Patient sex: M
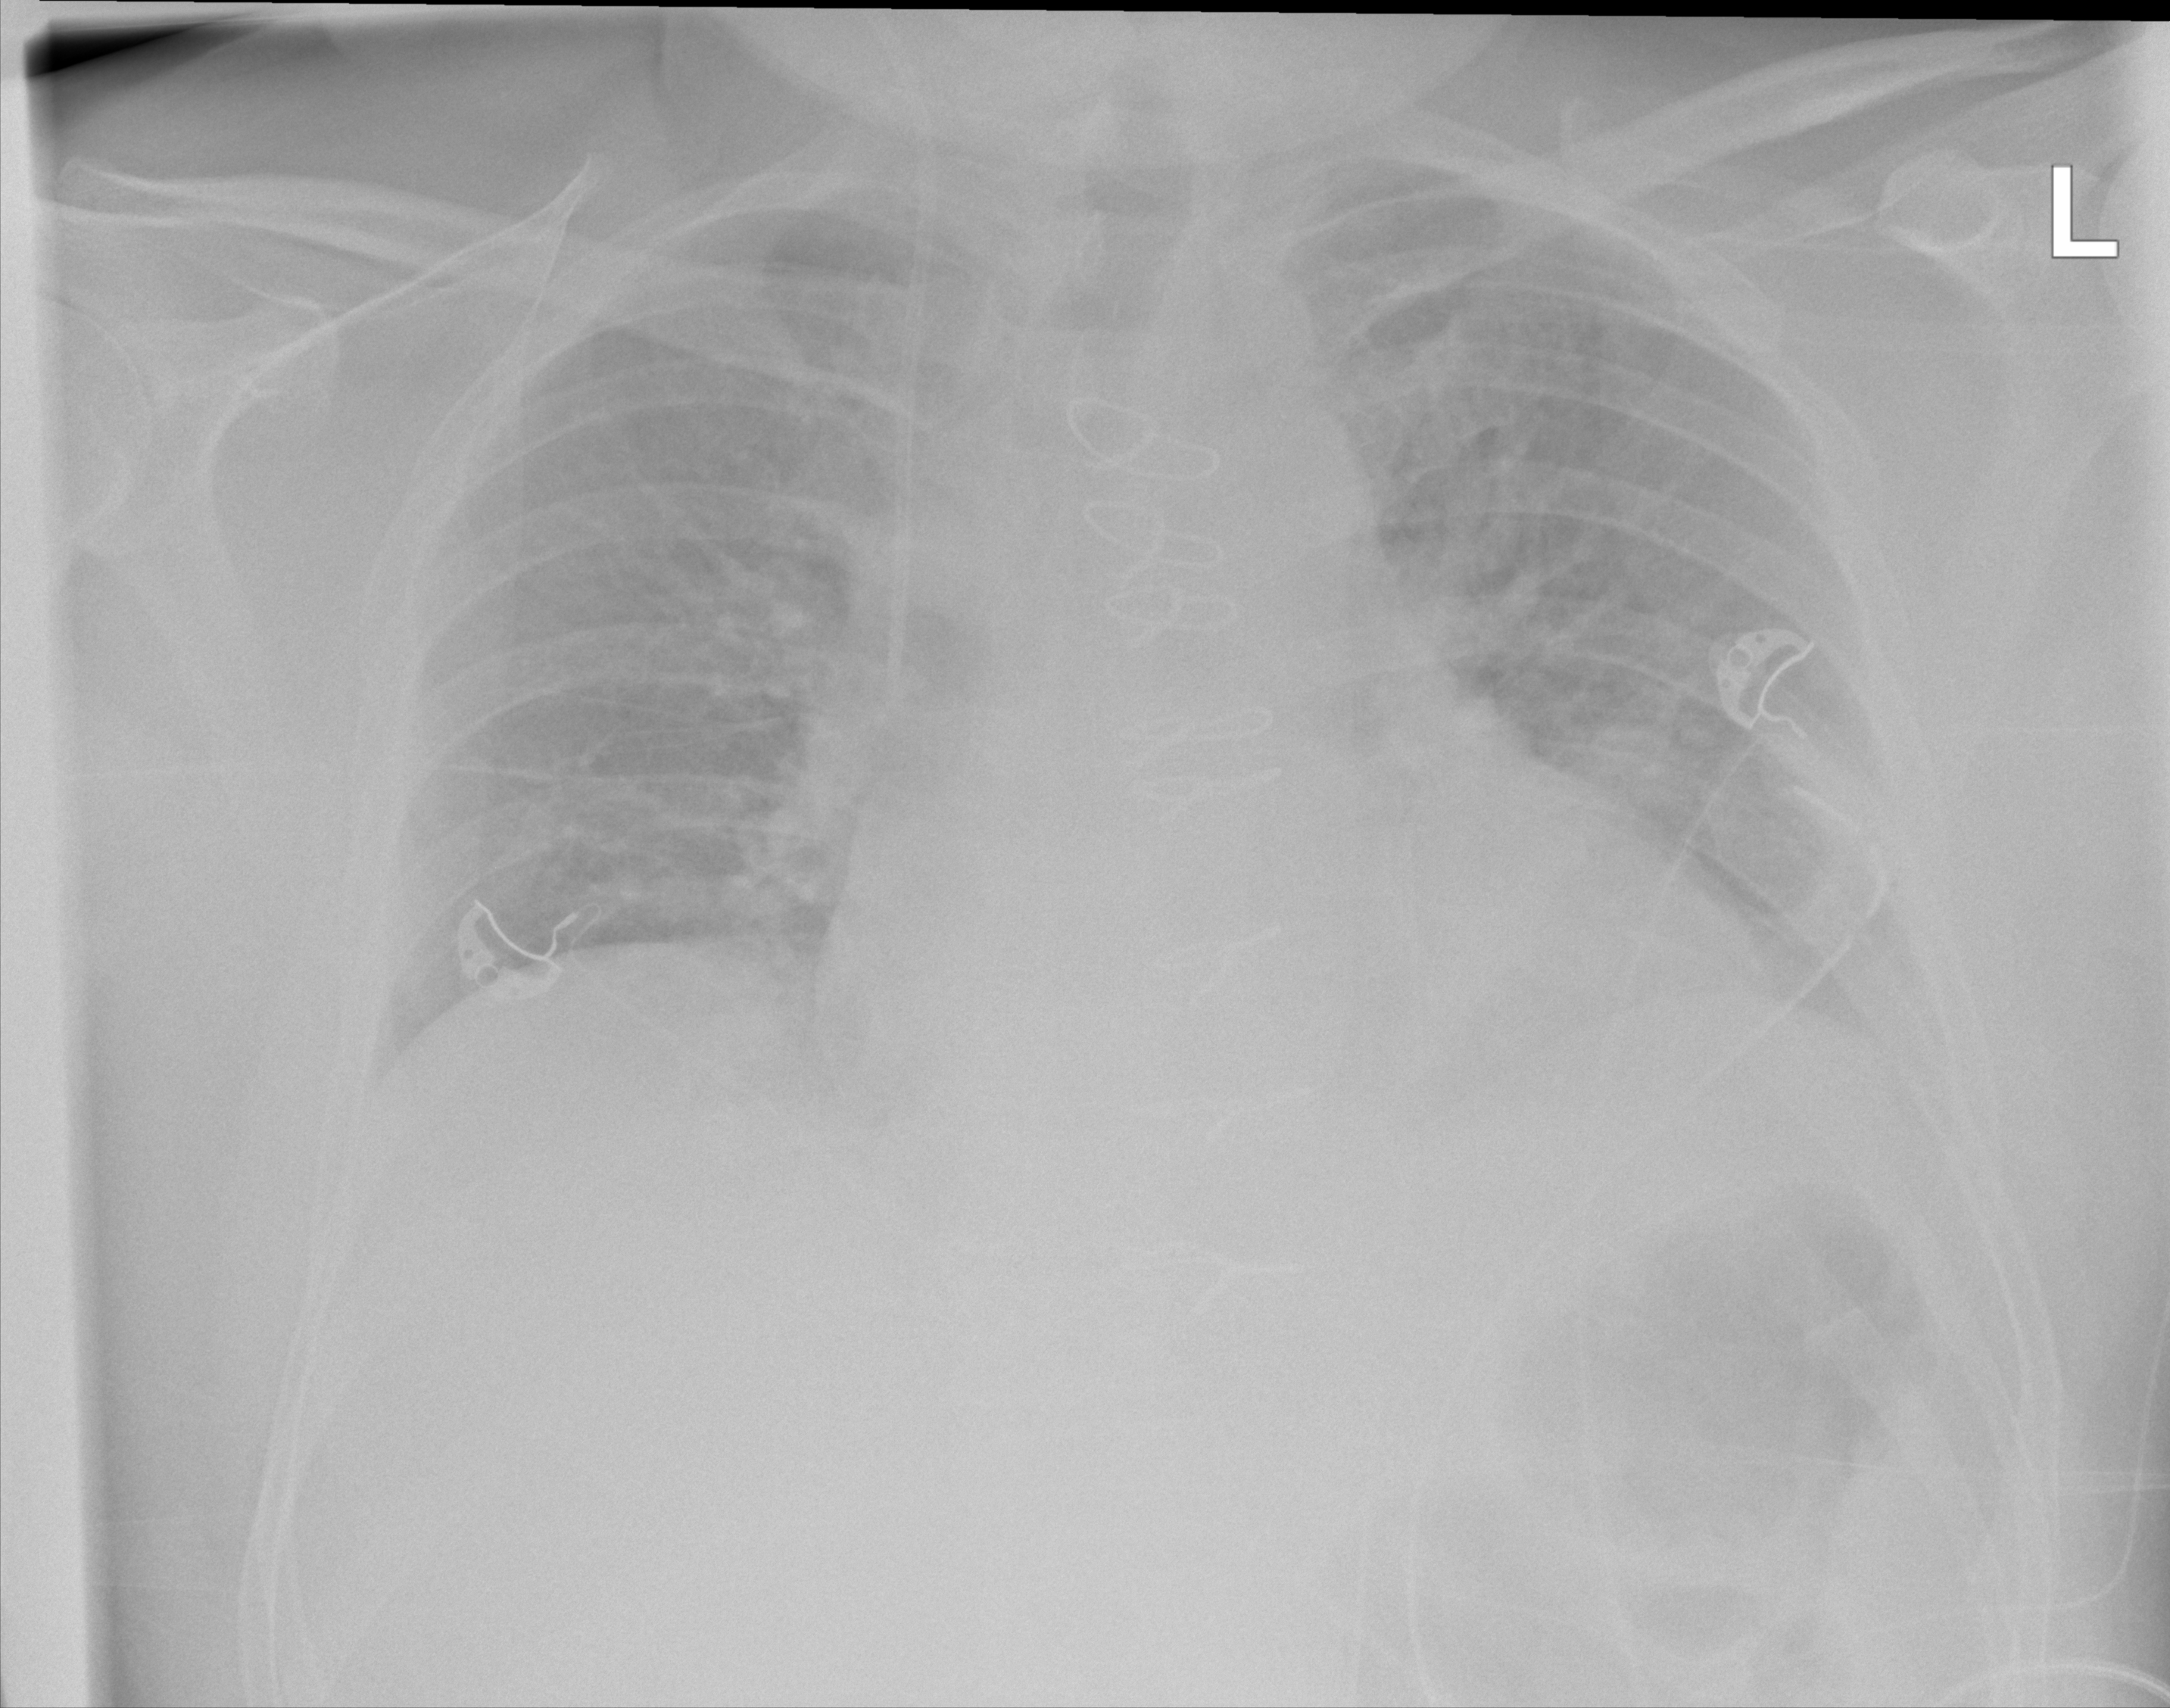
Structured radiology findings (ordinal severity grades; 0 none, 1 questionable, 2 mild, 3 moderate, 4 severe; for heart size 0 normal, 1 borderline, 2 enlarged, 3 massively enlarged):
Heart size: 3
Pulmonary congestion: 2
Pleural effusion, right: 0
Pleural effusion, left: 1
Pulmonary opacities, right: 1
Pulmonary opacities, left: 0
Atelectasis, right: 0
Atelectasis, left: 1